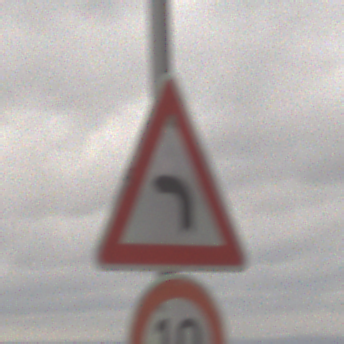
Verkehrszeichen: KurveLinks
Zusatzzeichen unten: Geschwindigkeit10
Umgebung: Outdoor, Nature
Tageszeit: Midday
Wetter: Overcast
Licht: Natural
Jahreszeit: NotSpecified
Kontrast: LowContrast